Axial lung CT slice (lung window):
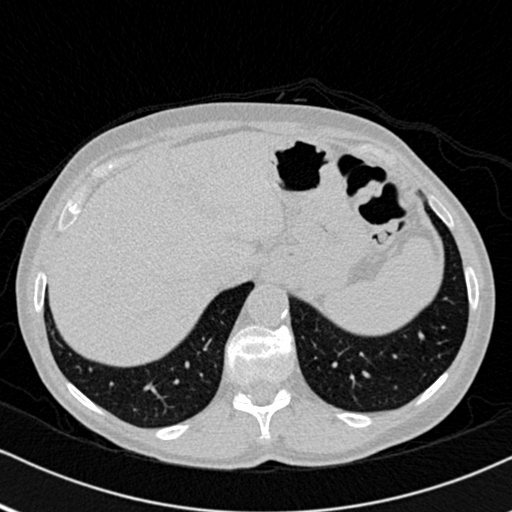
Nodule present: no